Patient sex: M
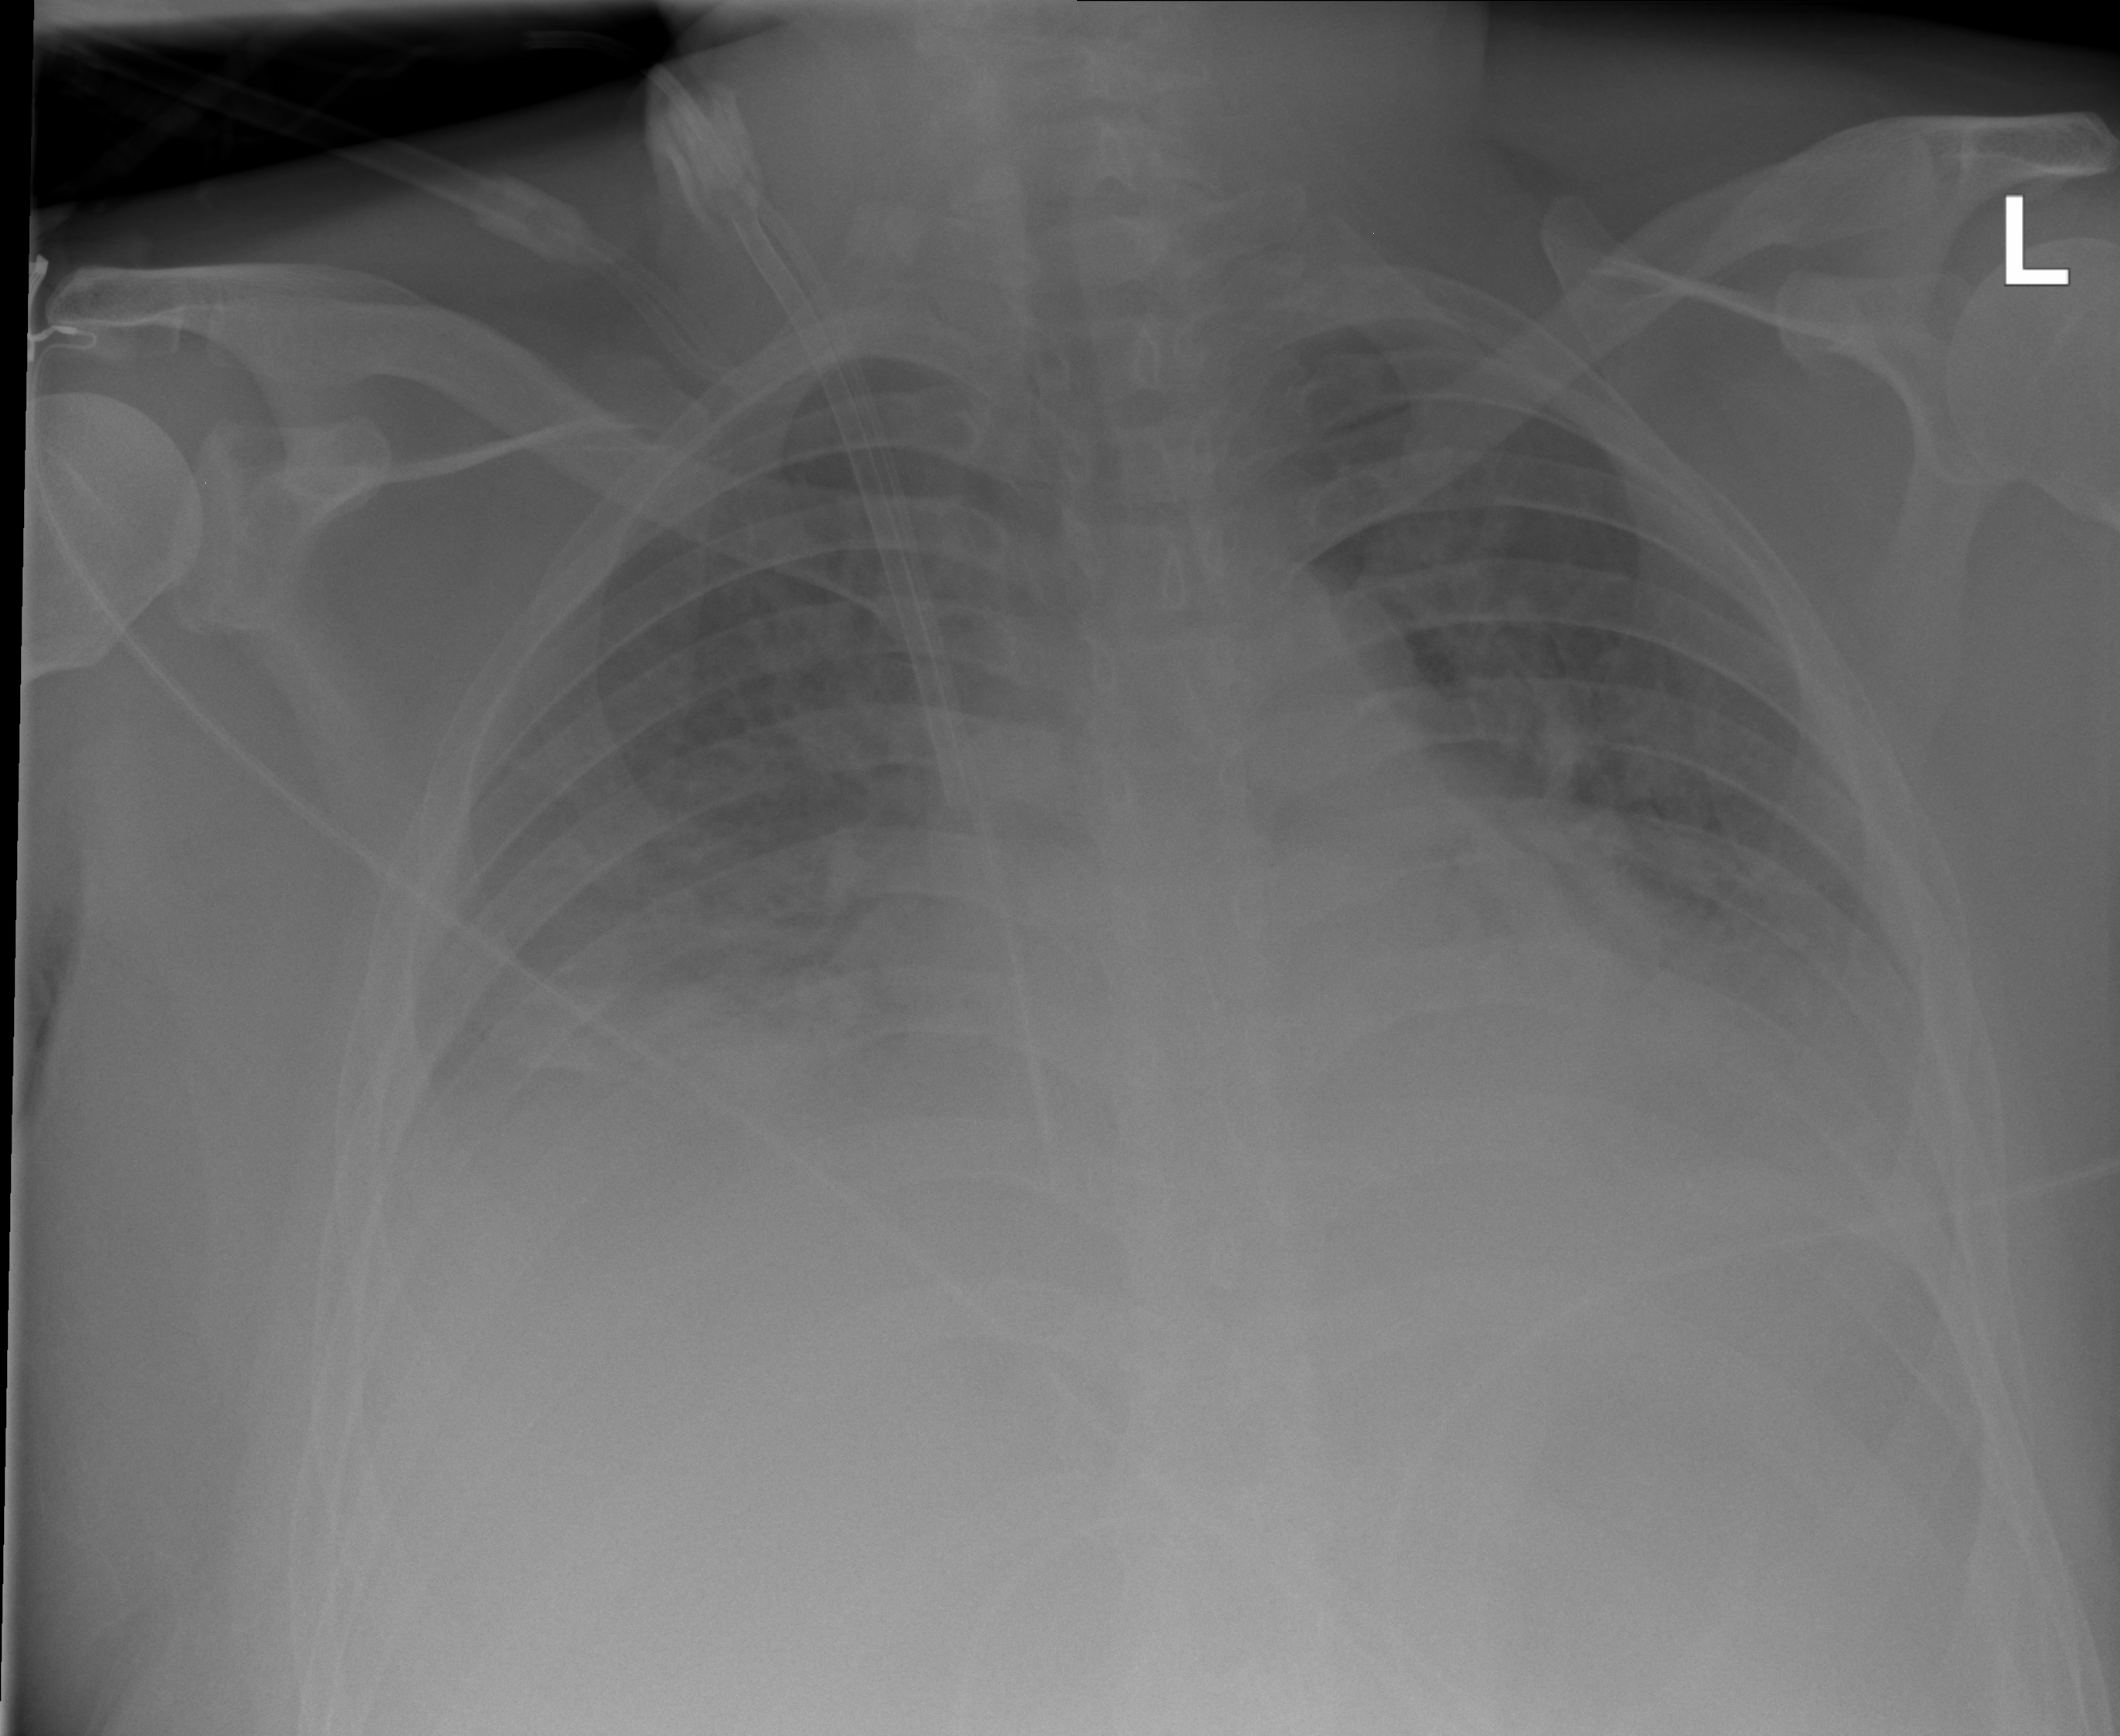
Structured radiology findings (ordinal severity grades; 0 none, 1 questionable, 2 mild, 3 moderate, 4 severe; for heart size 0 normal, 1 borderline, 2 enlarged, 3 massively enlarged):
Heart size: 2
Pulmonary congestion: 4
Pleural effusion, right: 3
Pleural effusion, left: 3
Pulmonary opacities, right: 2
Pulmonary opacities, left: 2
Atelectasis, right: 2
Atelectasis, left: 2